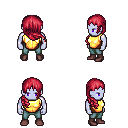
a pixel art fantasy rpg character, male body template, dark elf, purple skin, gold chest armor, teal pants, ruby red right-swept hairstyle, maroon shoes, four views (front, back, left, right), 2x2 character sprite sheet, small pixel art, hard edges, no anti-aliasing